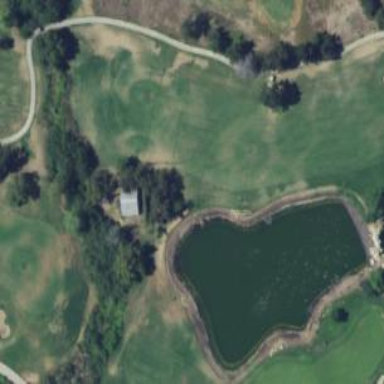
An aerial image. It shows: View of golf hole.